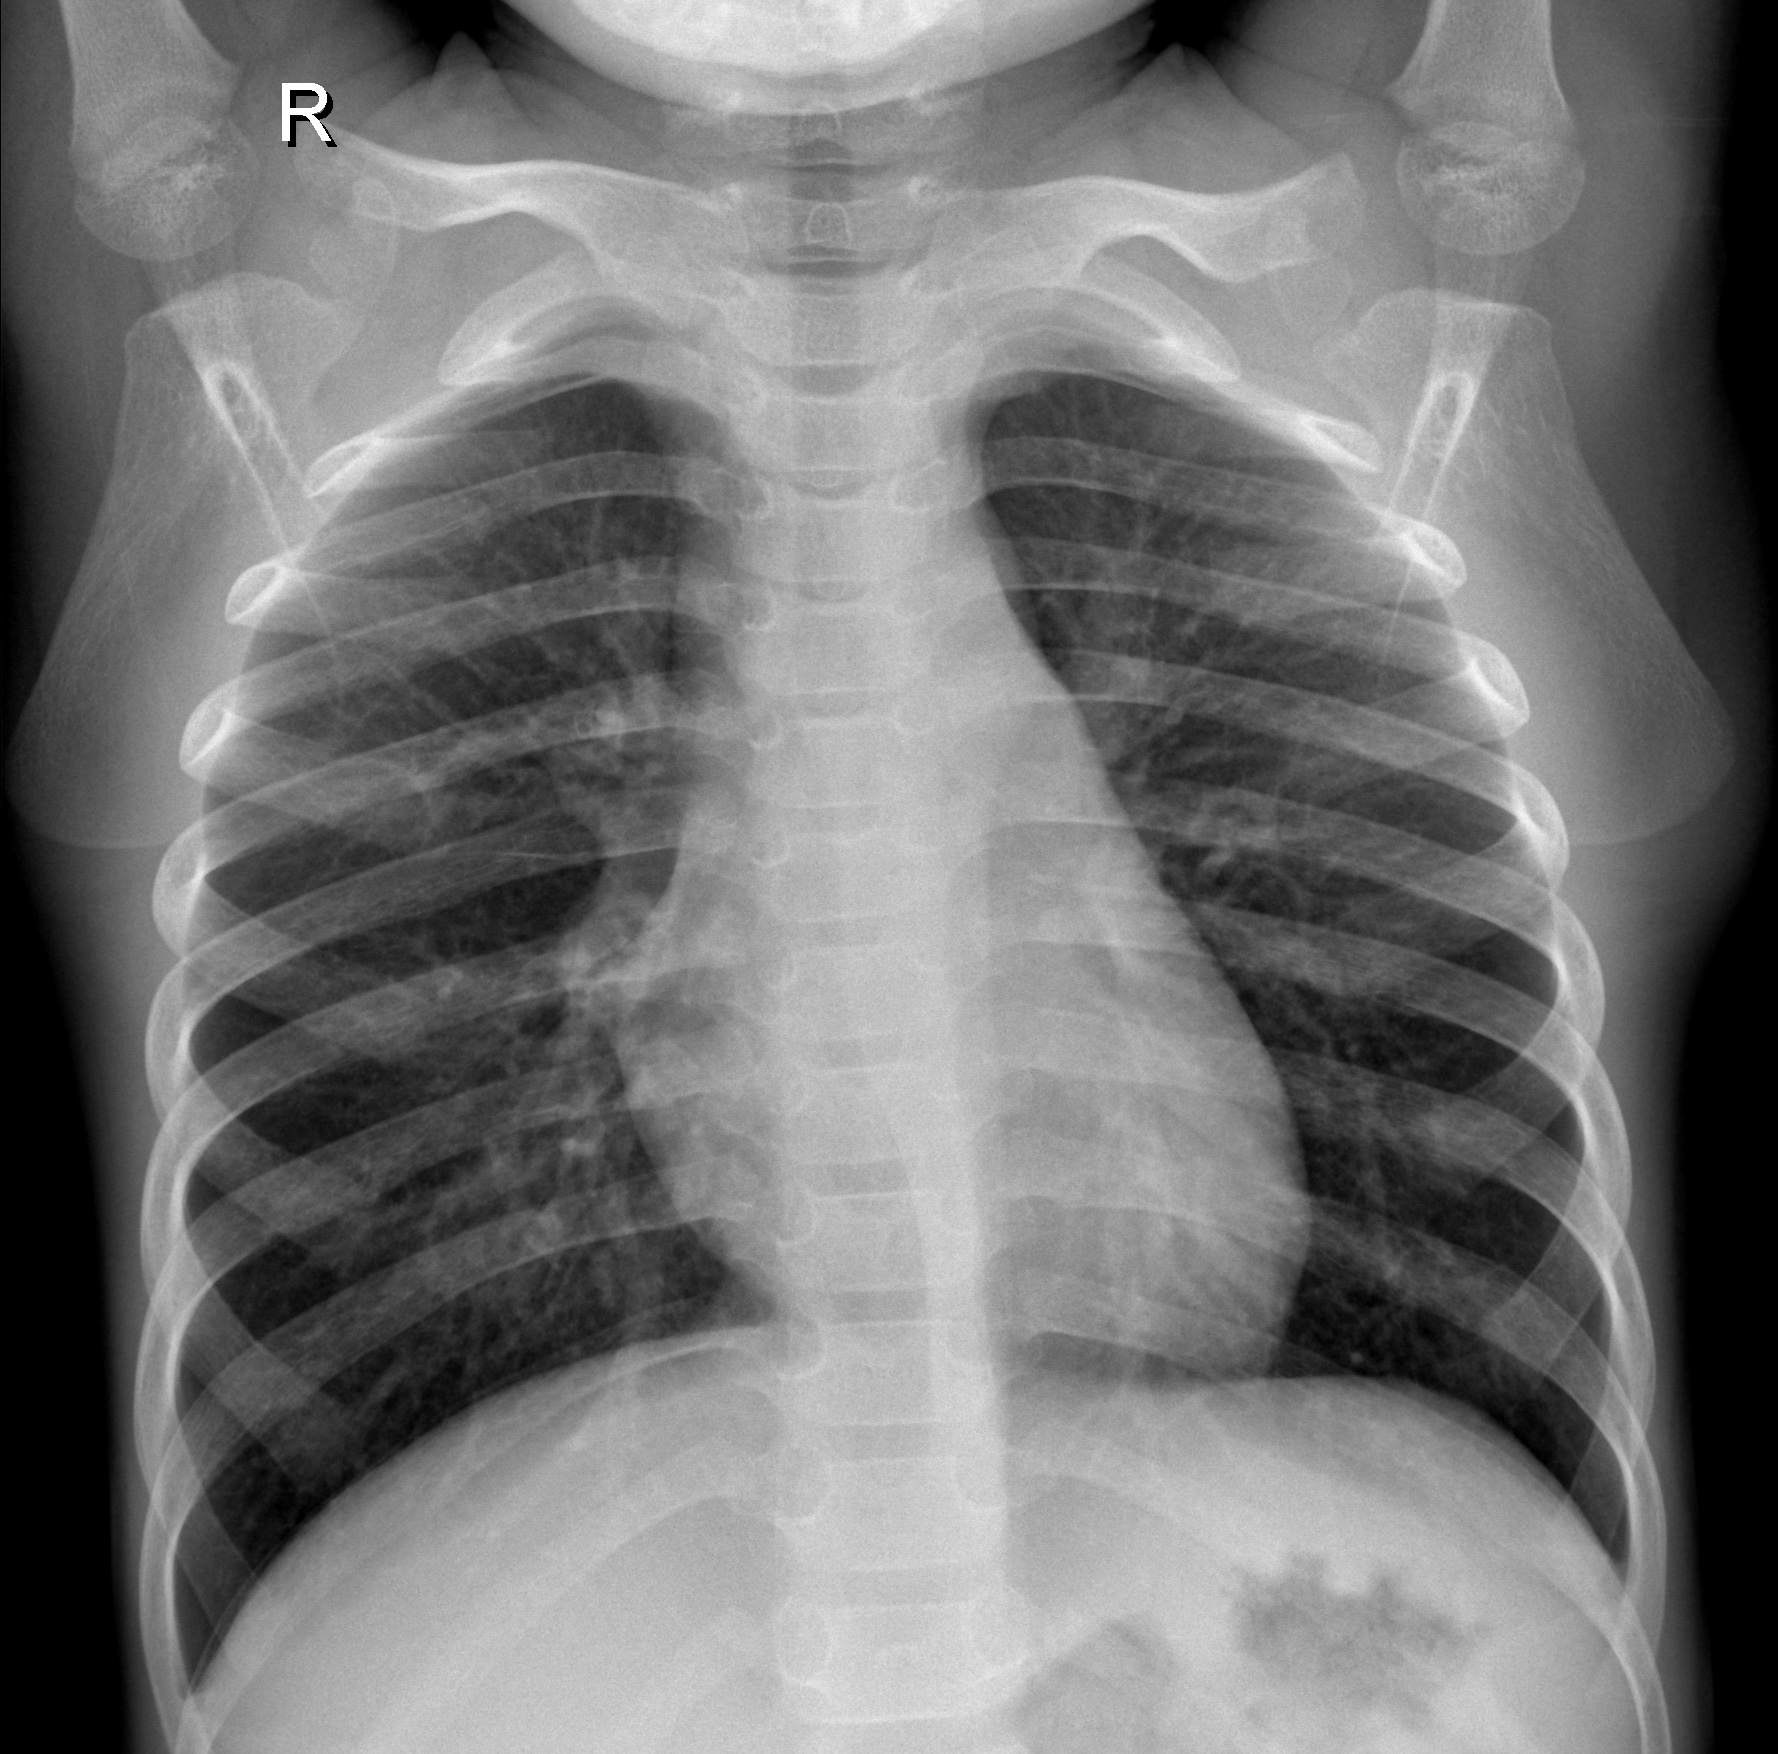
Diagnosis: NORMAL